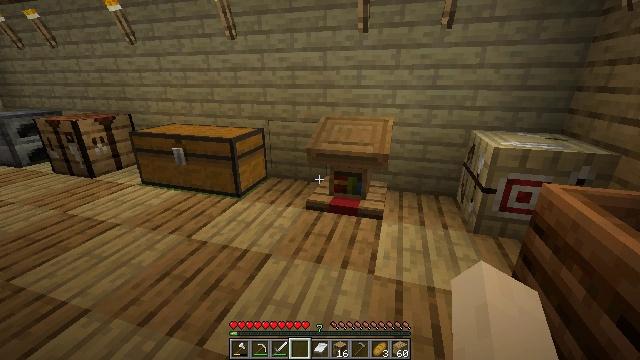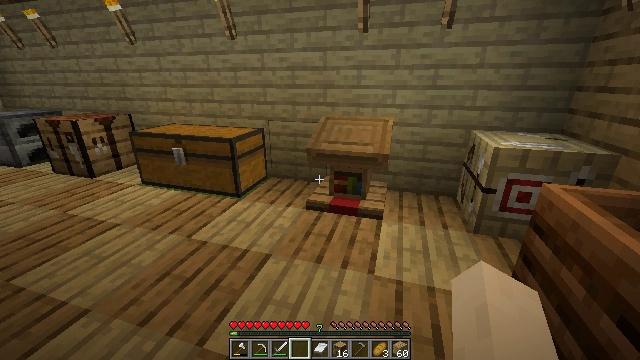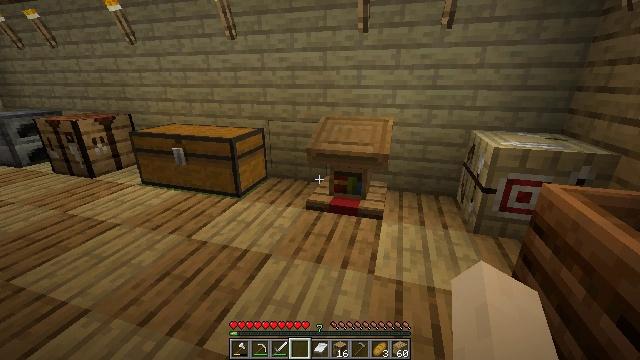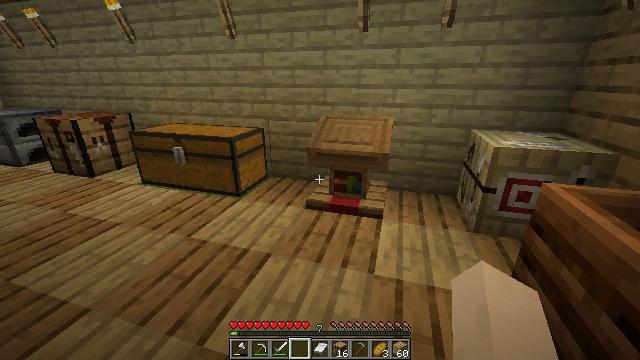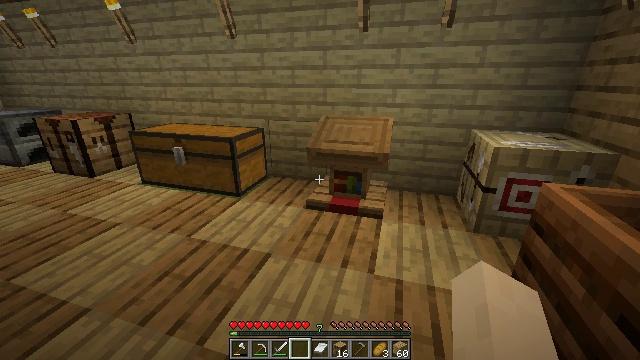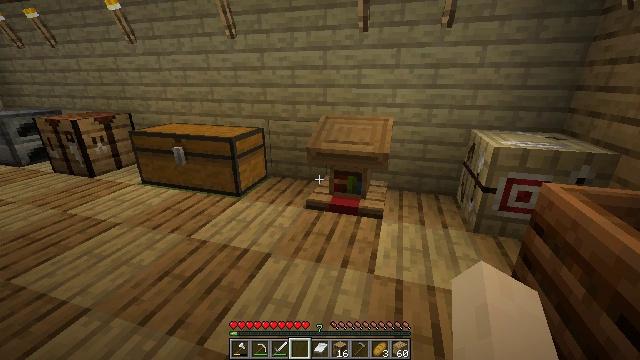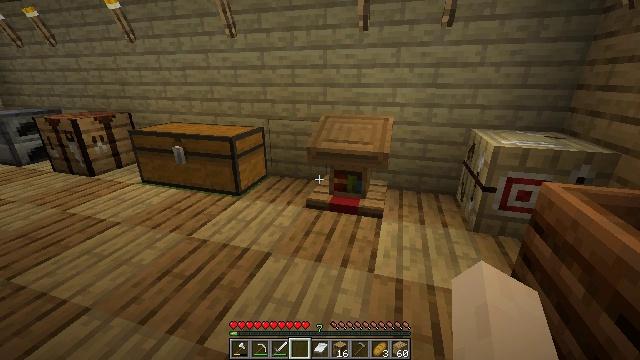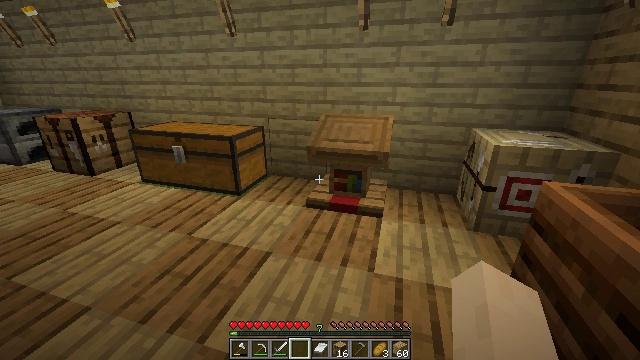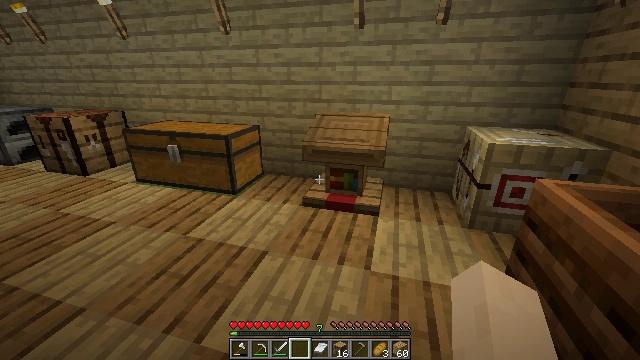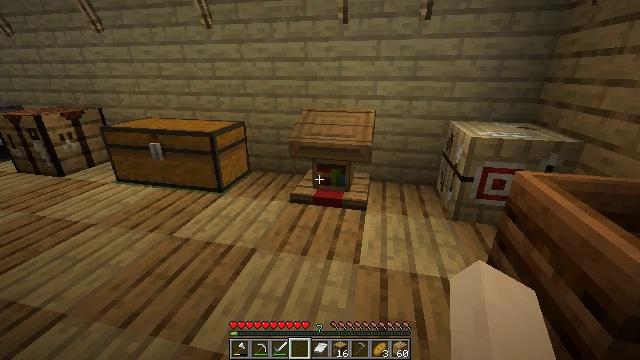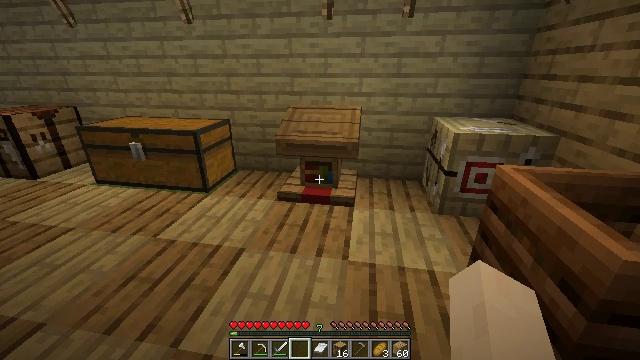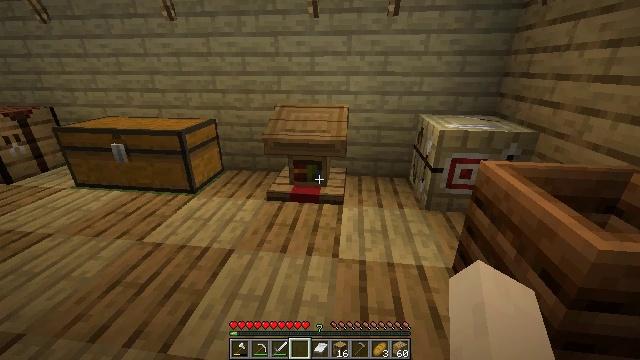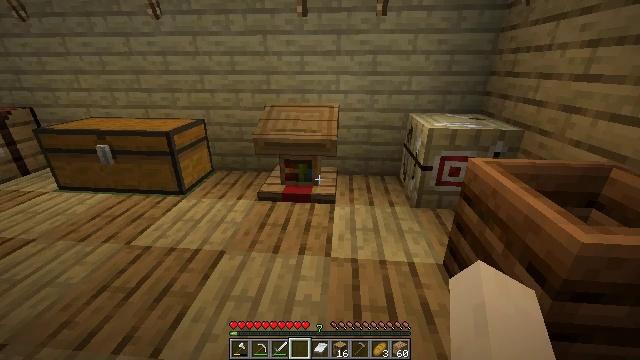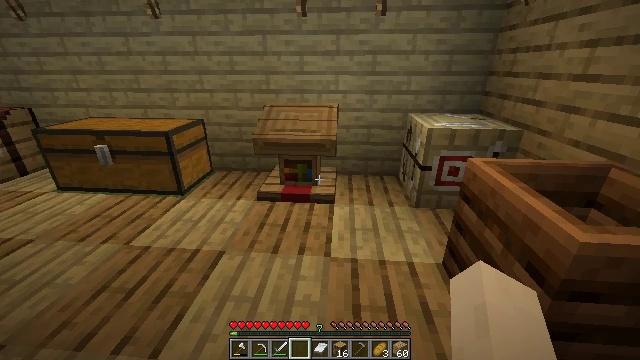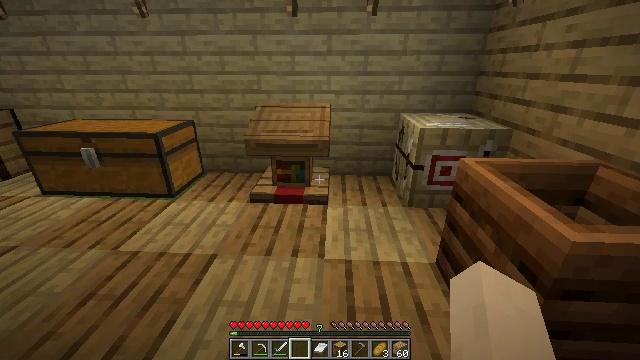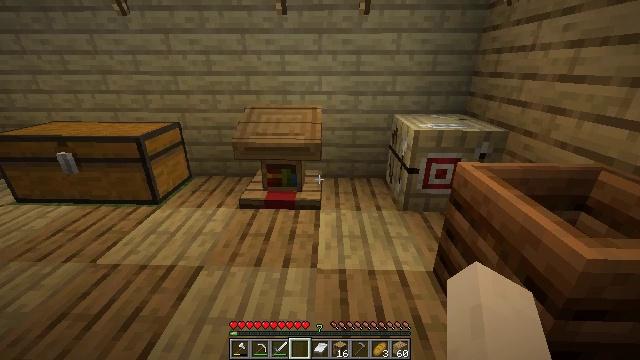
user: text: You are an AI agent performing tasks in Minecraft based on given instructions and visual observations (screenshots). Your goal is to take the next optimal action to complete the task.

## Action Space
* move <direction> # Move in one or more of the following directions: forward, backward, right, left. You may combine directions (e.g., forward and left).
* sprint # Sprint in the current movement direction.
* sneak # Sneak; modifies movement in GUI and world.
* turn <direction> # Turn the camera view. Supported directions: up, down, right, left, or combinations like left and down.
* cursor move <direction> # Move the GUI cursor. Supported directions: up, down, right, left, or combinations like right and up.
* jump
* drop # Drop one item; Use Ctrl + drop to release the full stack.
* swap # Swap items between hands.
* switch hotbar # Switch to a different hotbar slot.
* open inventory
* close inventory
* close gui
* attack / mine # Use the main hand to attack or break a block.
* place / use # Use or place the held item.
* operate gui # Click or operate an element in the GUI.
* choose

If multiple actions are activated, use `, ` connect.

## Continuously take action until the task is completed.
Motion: motion action
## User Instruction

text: Attack the fletching table to break it.
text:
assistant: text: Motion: no_op
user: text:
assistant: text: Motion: no_op
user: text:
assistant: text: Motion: no_op
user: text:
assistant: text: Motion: no_op
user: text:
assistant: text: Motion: no_op
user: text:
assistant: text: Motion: no_op
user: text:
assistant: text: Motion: no_op
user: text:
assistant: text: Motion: no_op
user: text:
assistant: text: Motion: turn right
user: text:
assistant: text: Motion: turn right
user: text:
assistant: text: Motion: turn right
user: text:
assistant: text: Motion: turn right
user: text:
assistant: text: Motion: no_op
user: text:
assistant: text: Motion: move forward, turn right
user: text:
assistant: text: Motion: move forward, turn right
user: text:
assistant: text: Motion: move forward
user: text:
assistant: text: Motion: move forward
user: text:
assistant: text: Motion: move forward
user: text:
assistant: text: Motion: move forward
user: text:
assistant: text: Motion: move forward
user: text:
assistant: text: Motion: move forward, turn left
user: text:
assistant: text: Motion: move forward
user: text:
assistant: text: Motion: move forward
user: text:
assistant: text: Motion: move forward, turn right and down
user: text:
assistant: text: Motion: move forward, turn right and down
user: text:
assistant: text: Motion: move forward, turn right and down
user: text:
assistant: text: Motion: move forward
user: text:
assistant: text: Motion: move forward, turn right
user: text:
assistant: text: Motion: turn right
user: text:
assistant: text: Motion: turn right